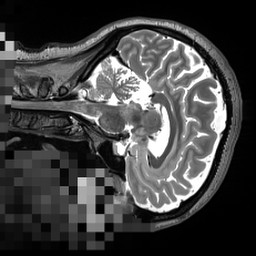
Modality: T2w
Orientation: sagittal
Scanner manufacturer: siemens
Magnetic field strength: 3 T
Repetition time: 3.2 s
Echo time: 0.564 s